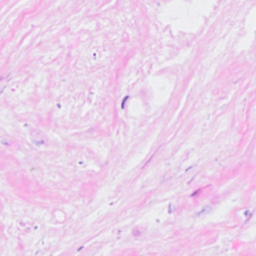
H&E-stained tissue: Breast